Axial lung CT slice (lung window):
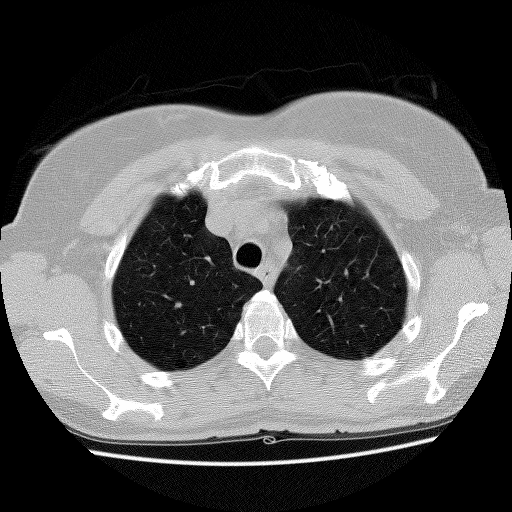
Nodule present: no